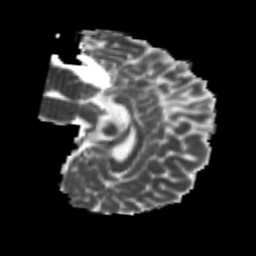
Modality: MD
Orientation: sagittal
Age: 21
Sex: male
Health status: healthy
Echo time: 0.074 s